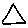
Label: triangle